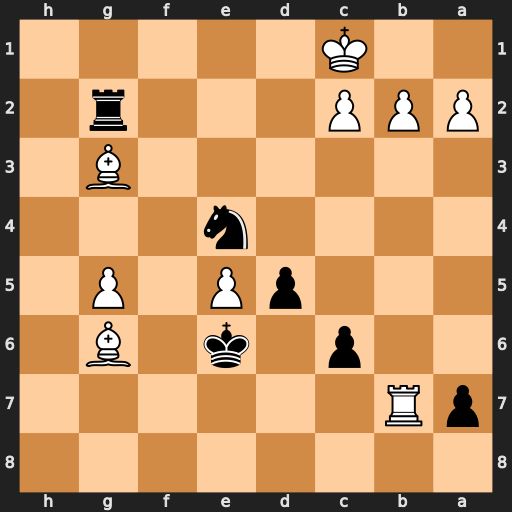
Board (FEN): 8/pR6/2p1k1B1/3pP1P1/4n3/6B1/PPP3r1/2K5
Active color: b
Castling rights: -
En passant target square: -
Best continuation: Rg1+ Be1 Rxe1#